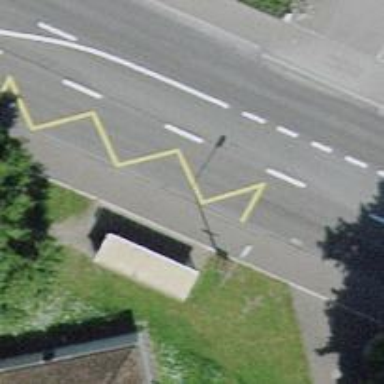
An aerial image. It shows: Bus stop equipped with public transport stop position.